Interaction volume radius: 5 \u00c5
Interaction volume height: 10 \u00c5
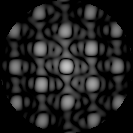
Disorder parameter: 0.1166